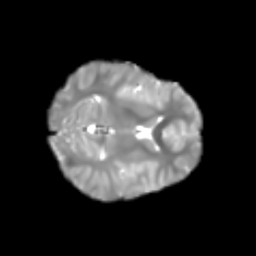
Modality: T2w
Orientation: axial
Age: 6
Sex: female
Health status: healthy